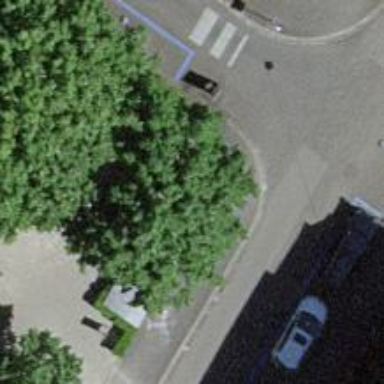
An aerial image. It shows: Broadleaved deciduous tree located in park.